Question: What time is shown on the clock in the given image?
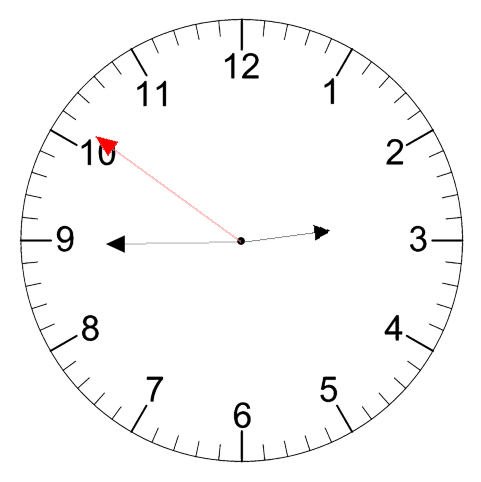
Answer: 02:44:51